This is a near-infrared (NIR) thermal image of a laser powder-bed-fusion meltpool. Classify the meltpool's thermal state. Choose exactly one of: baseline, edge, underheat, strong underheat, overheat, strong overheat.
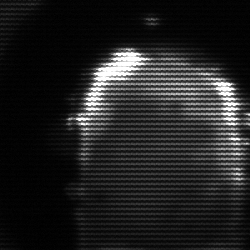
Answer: baseline